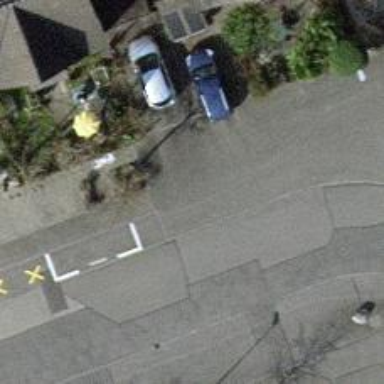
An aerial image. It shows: Sidewalk along the footway.